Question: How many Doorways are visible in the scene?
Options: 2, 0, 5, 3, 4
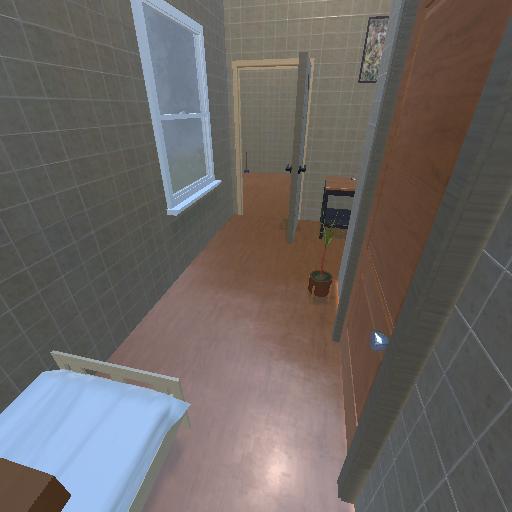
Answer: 2